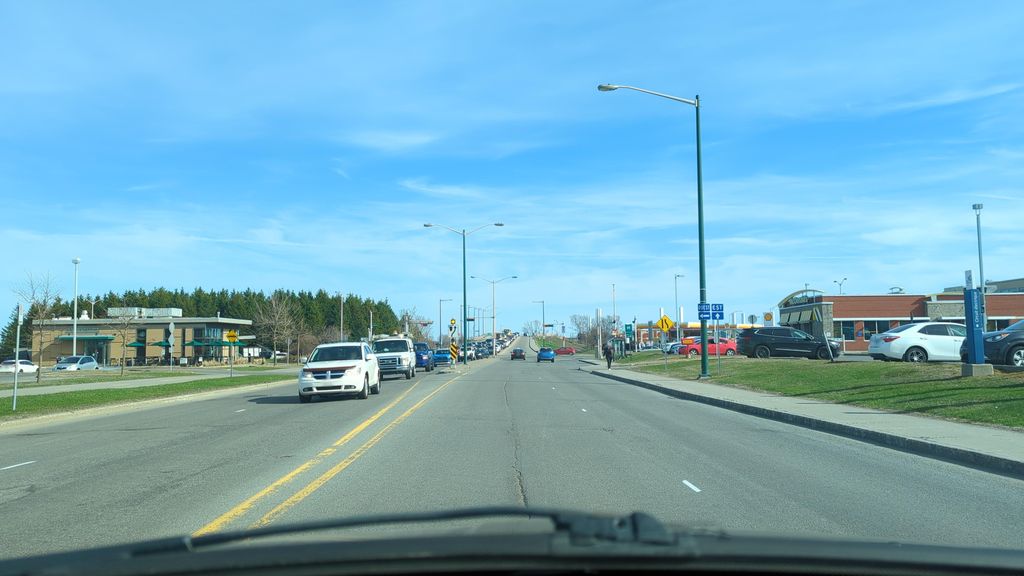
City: quebec_city